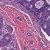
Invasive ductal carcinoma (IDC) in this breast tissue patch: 1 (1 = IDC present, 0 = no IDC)